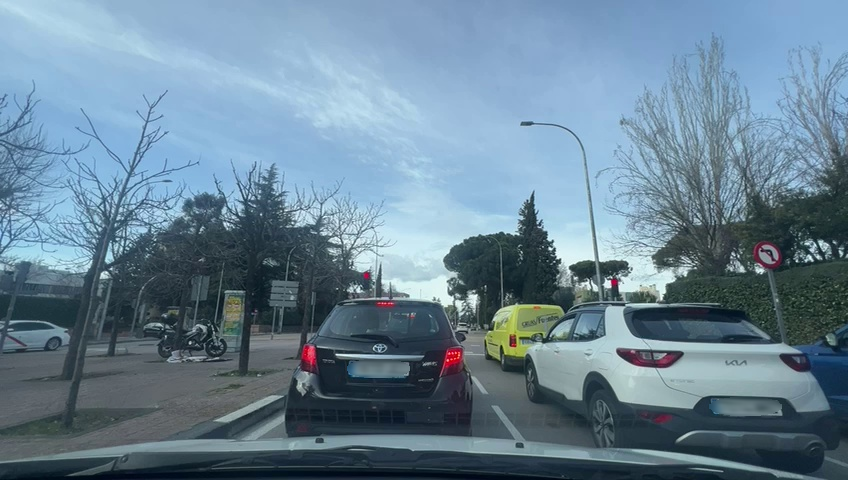
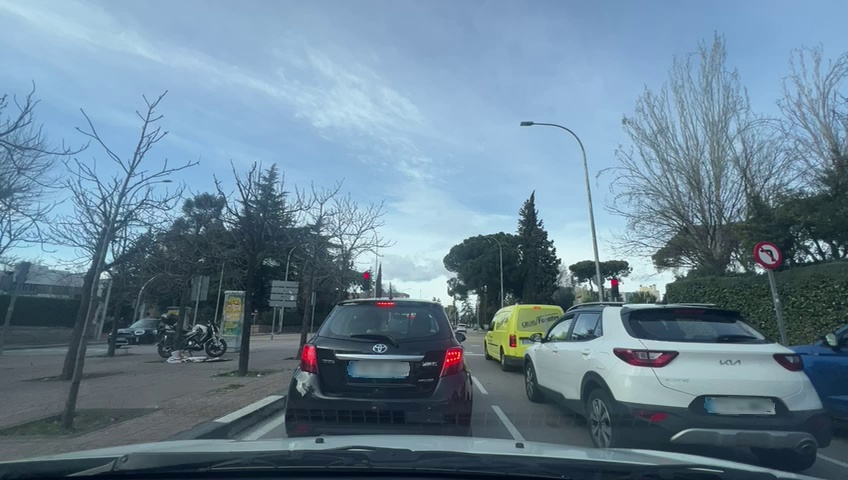
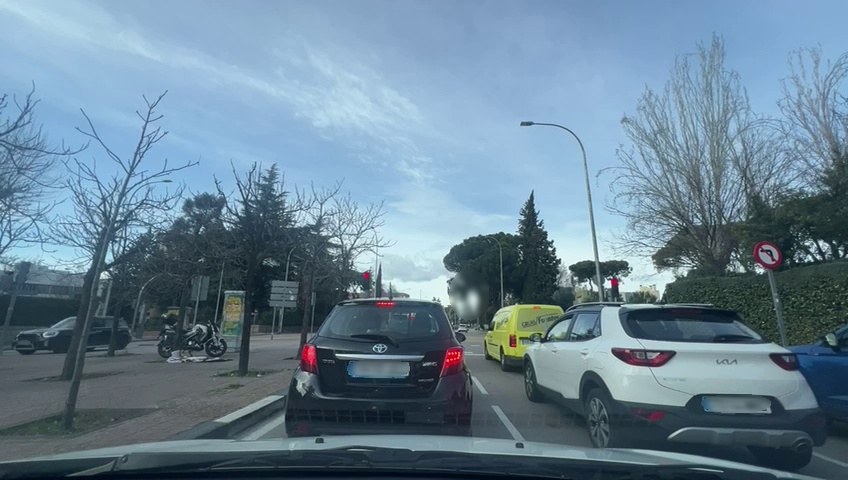
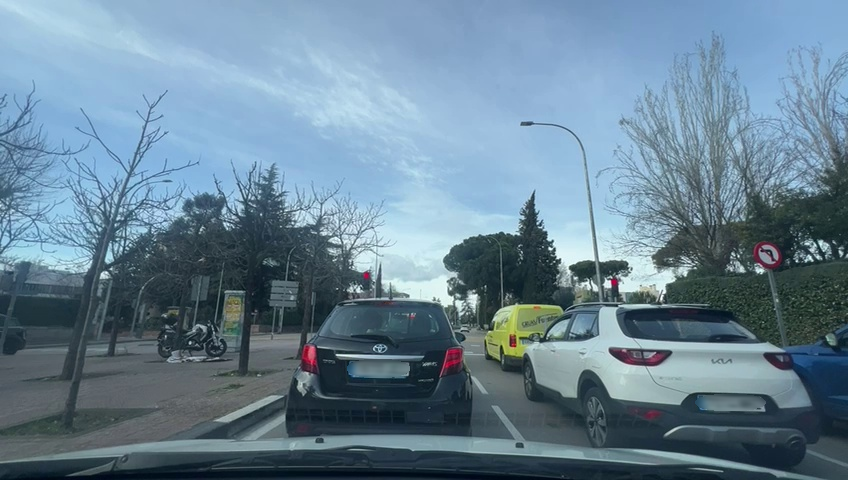
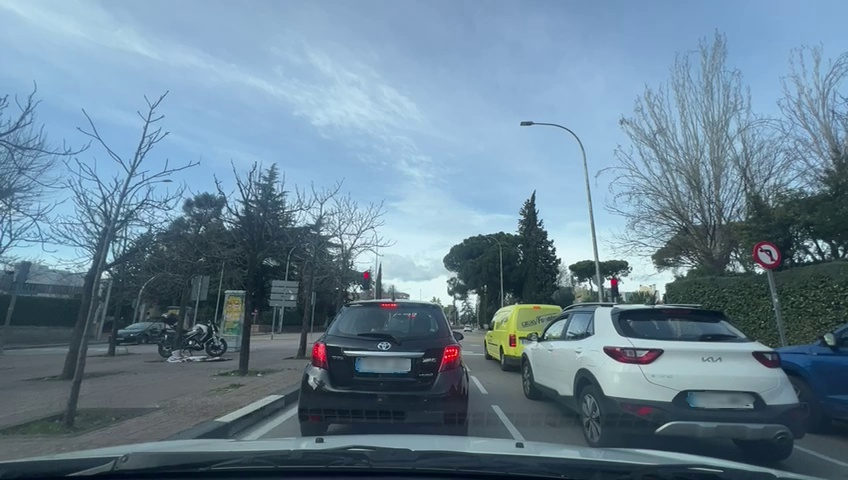
Situation: Leading braking
Question: Is there a vehicle directly ahead in the ego lane with brake lights on?
Answer: Yes
Reasoning: The black vehicle in the front has active brake lights.

Situation: Leading braking
Question: Is the distance between the ego vehicle and the vehicle ahead decreasing?
Answer: No
Reasoning: The distance is not decreasing as both vehicles have already stopped.

Situation: Leading braking
Question: Is either the ego vehicle or the leading vehicle stationary?
Answer: Yes
Reasoning: Both vehicles are stationary.

Situation: Leading braking
Question: Is the ego vehicle decelerating due to dense traffic or congestion ahead?
Answer: No
Reasoning: The ego vehicle is already stopped.